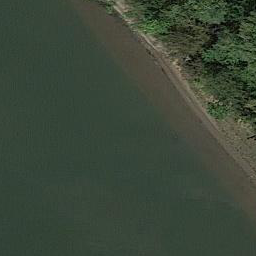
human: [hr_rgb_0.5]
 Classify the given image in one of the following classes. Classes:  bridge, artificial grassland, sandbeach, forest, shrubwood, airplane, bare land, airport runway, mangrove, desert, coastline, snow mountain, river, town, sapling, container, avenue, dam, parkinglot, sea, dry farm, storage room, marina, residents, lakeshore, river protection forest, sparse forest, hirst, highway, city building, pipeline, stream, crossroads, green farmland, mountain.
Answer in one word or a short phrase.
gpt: river protection forest